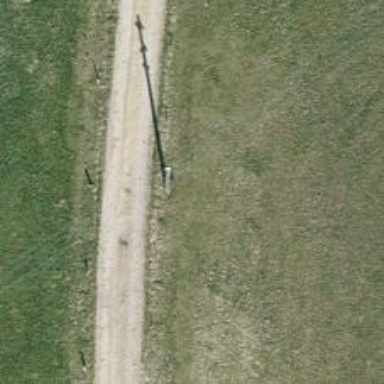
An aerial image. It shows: Power pole.